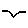
Label: bird